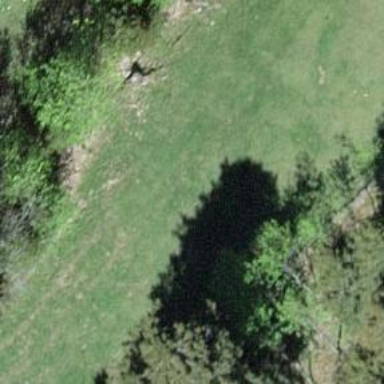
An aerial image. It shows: Needle-leaved tree in its natural environment.